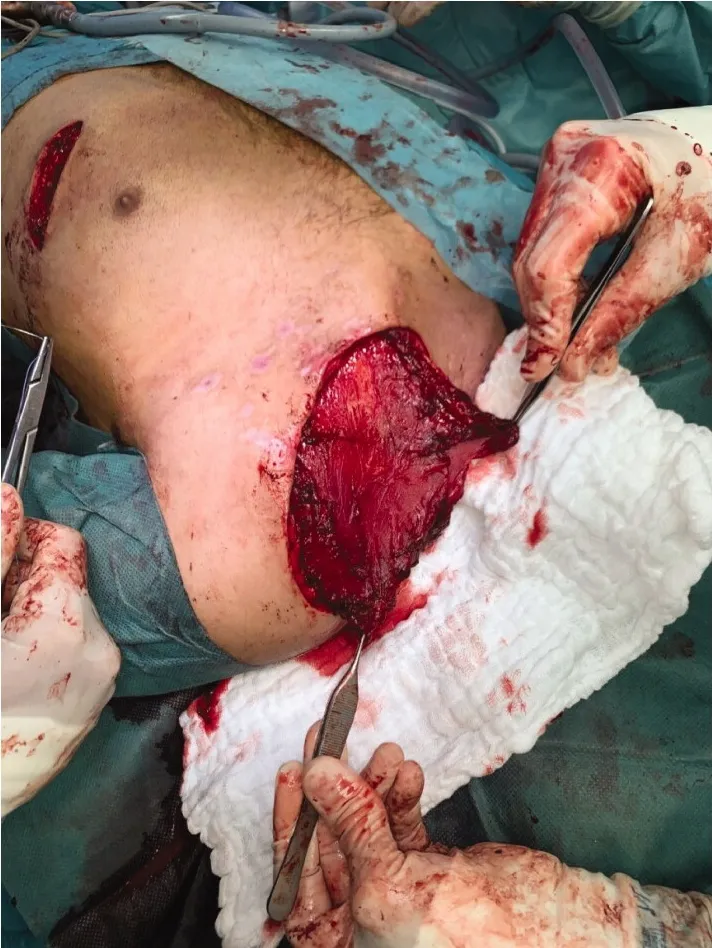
Coverage of the bone graft and the locking plate by a pectoralis major flap elevated via a short scar submammary incision.
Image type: medical_photograph (other_medical_photograph)